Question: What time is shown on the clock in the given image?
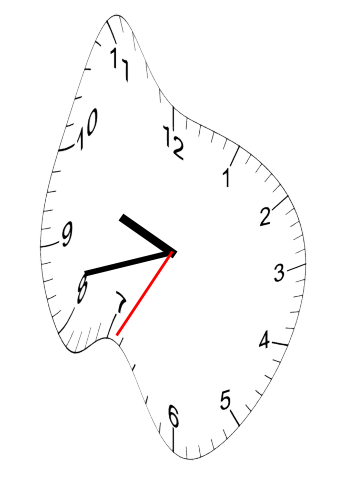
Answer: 09:42:35